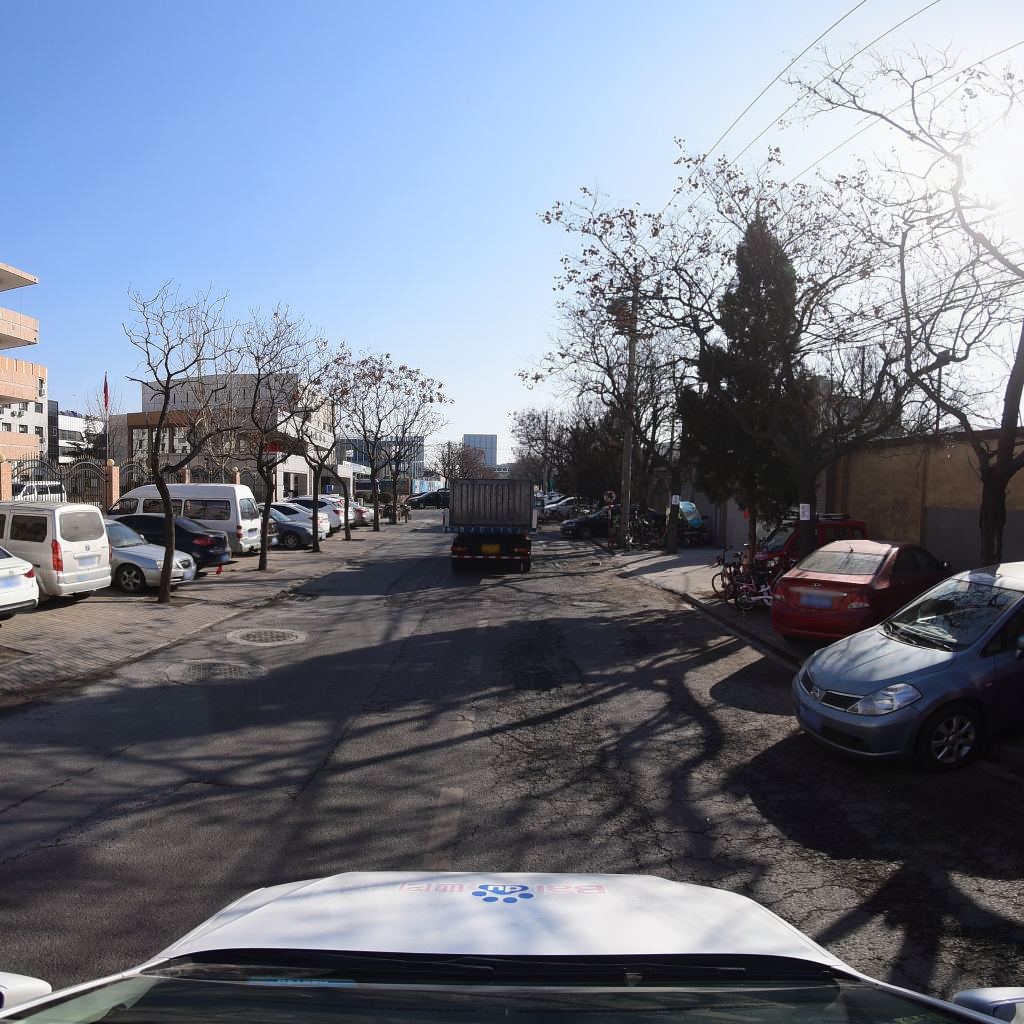
Region: Fengtai
Road damage annotations: alligator crack, longitudinal crack, longitudinal crack, manhole cover, manhole cover, transverse crack